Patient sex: M
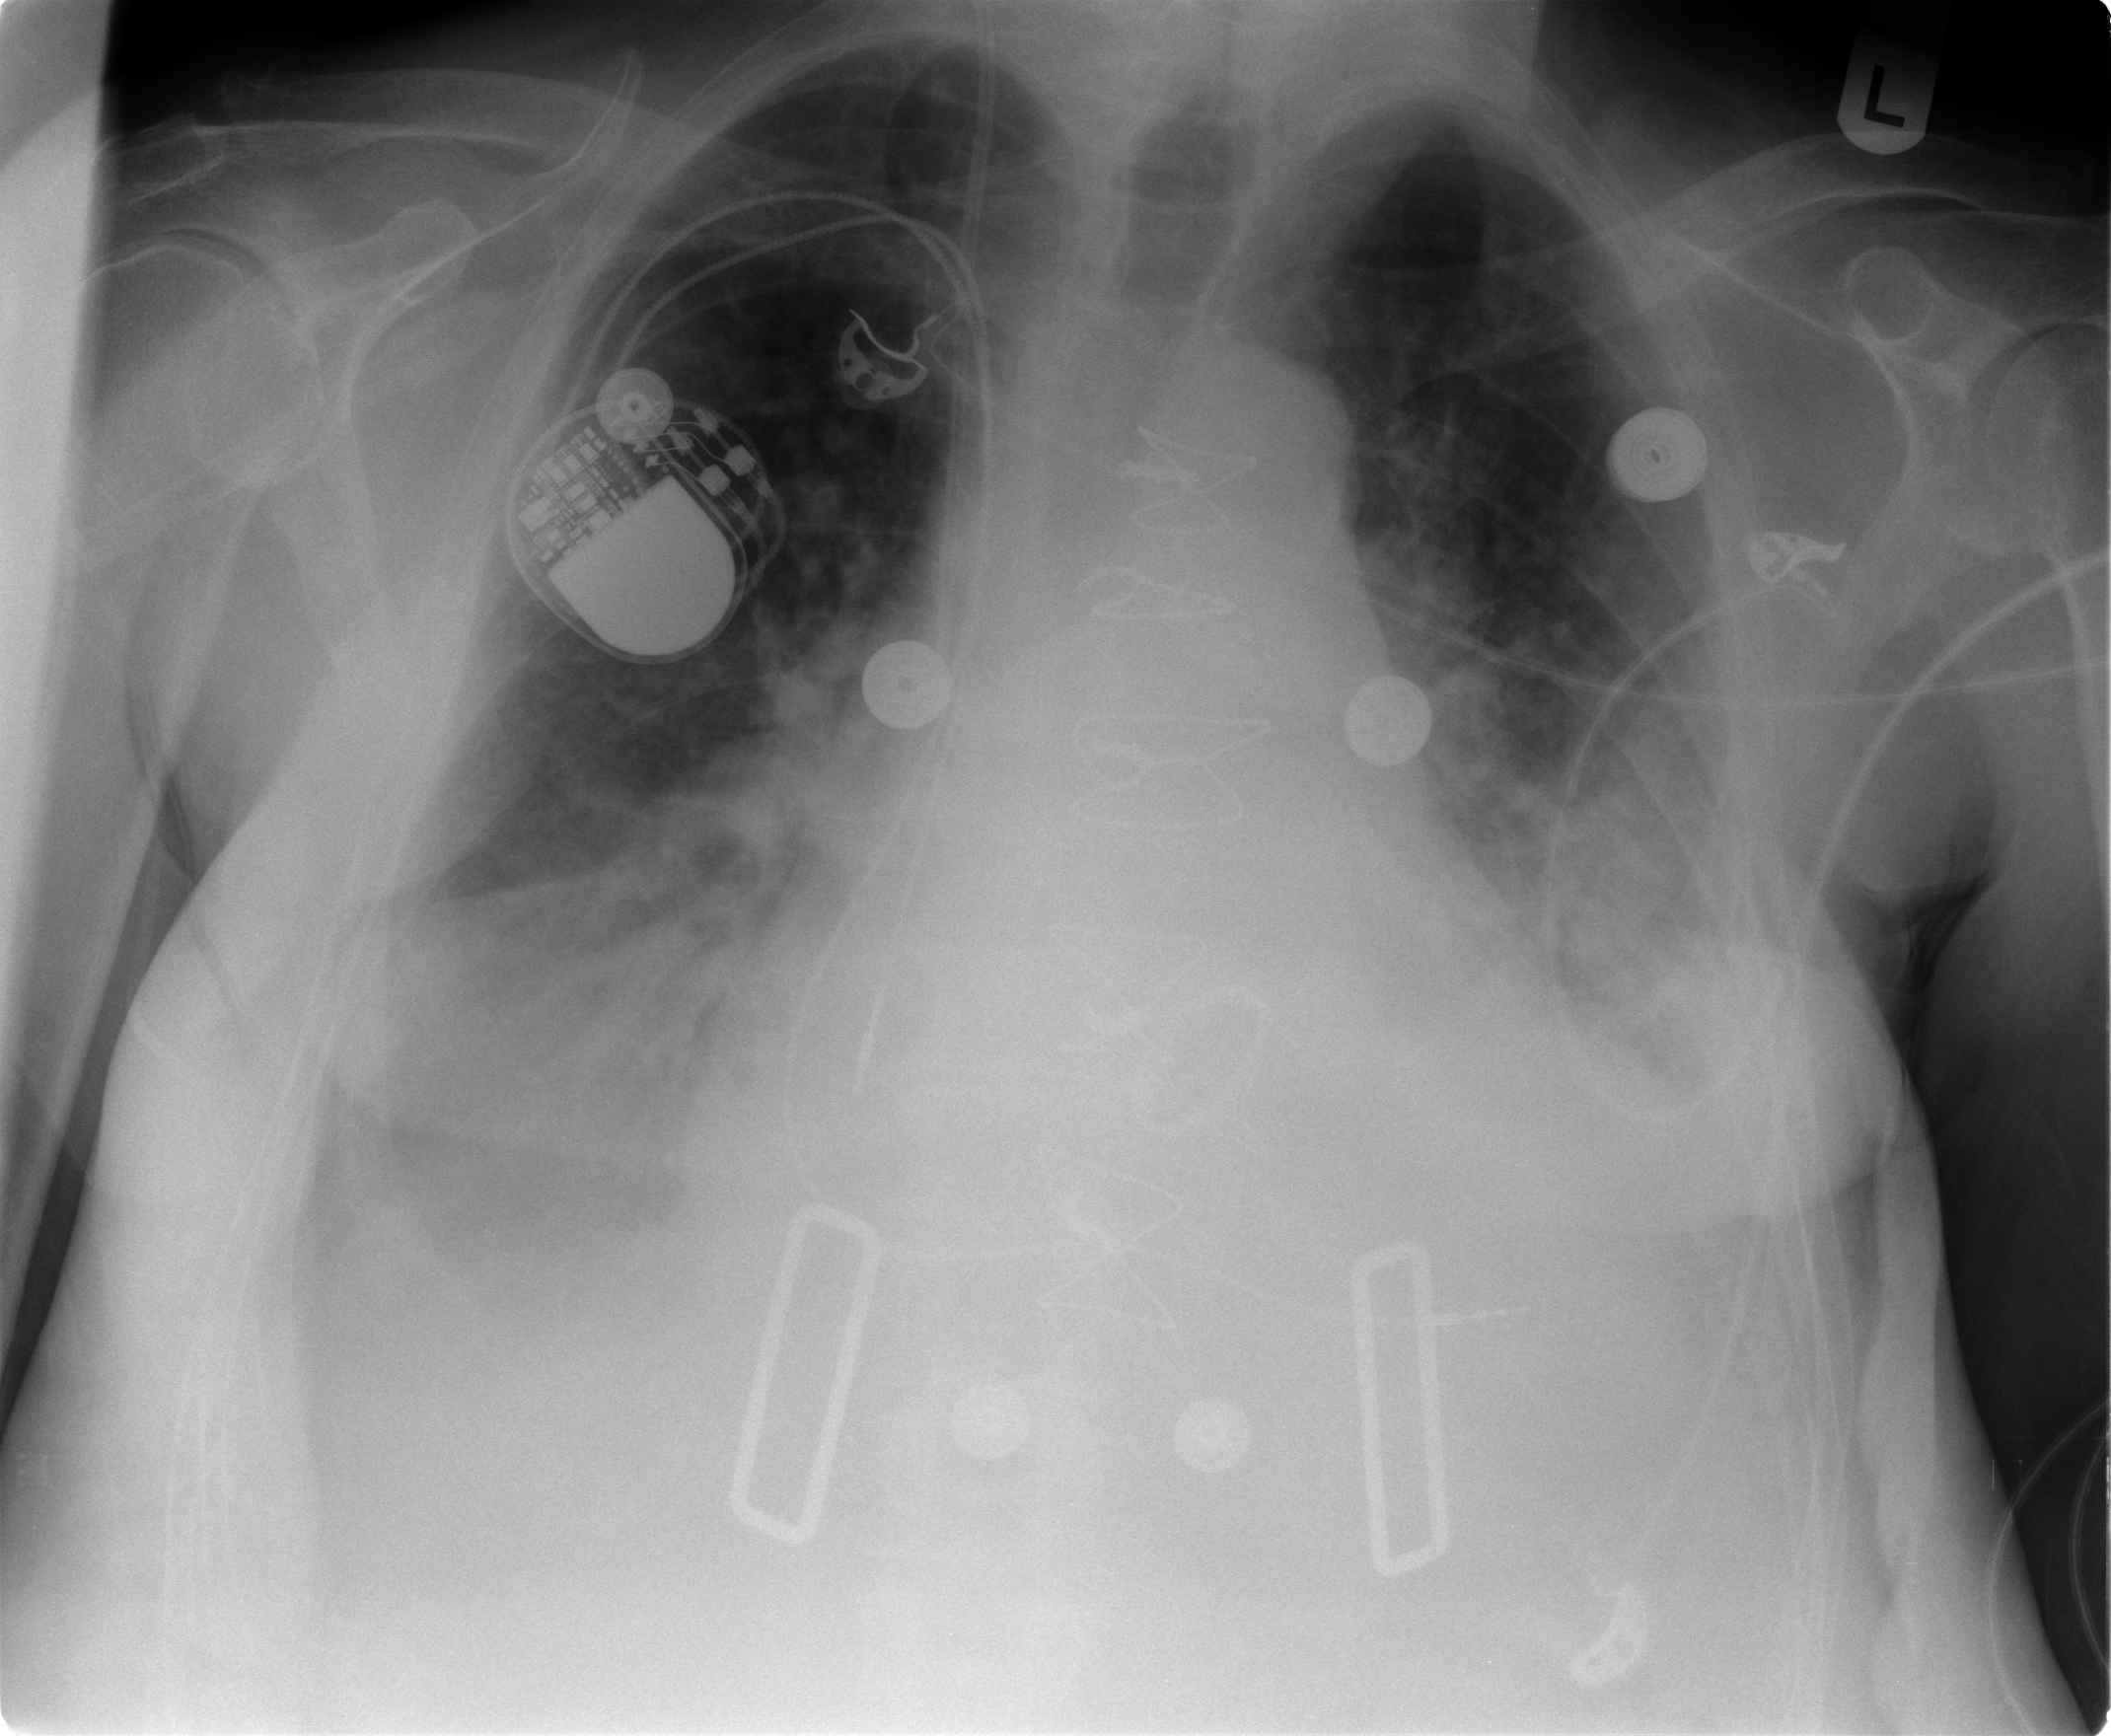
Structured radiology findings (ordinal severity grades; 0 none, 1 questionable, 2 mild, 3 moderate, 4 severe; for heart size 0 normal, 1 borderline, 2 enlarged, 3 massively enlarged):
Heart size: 2
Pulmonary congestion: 2
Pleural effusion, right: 3
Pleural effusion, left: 3
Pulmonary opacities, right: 3
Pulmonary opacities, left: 2
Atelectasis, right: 3
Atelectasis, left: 3